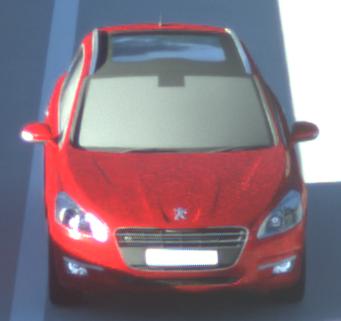
Make: Peugeot
Model: 508 SW 120 VTi
Detailed model: 508 (I) SW
Model produced from: 2011/03
Model produced until: 2014/05
Doors: 5
Color: red
Road condition: dry road
Daytime: sunrise or sunset
Contrast: medium contrast